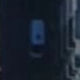
Vehicle type: Medium Vehicle